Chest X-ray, PA view. Patient: 58 years old, sex M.
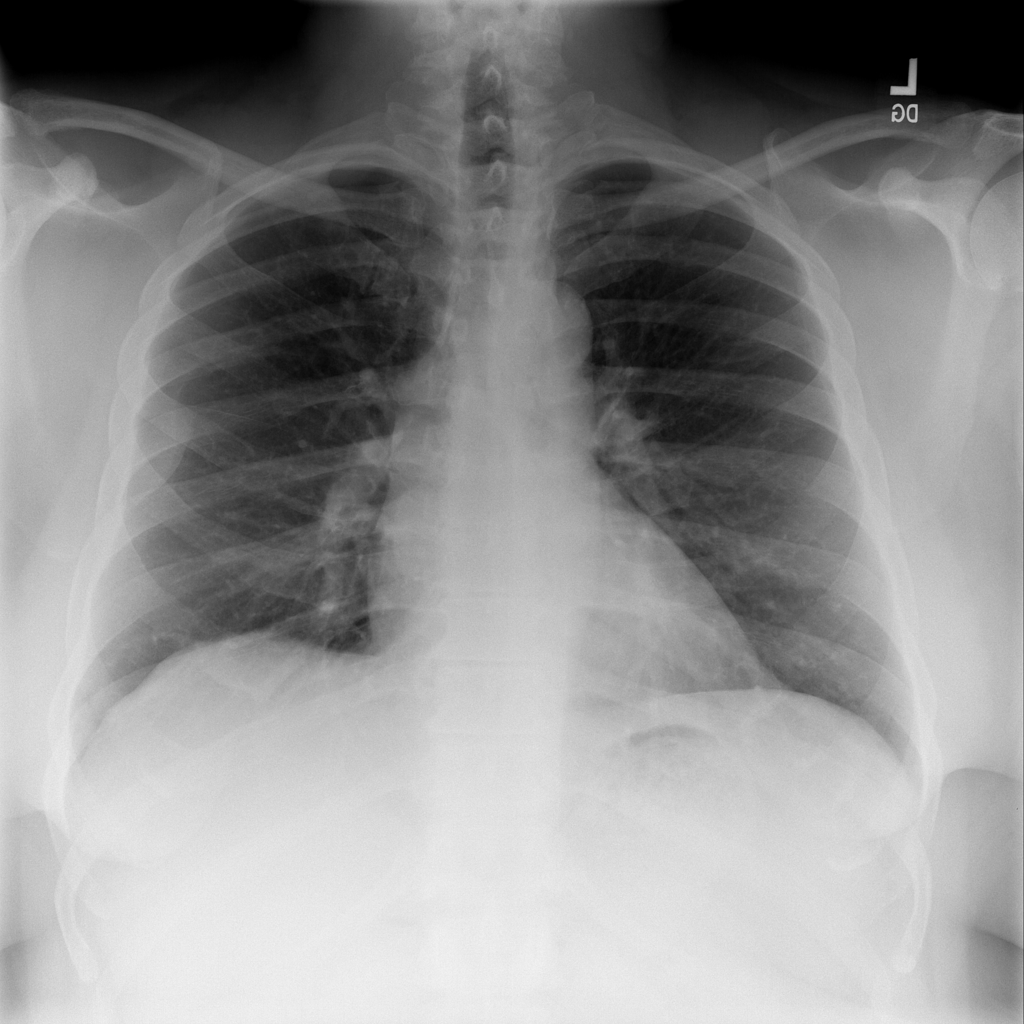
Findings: No Finding